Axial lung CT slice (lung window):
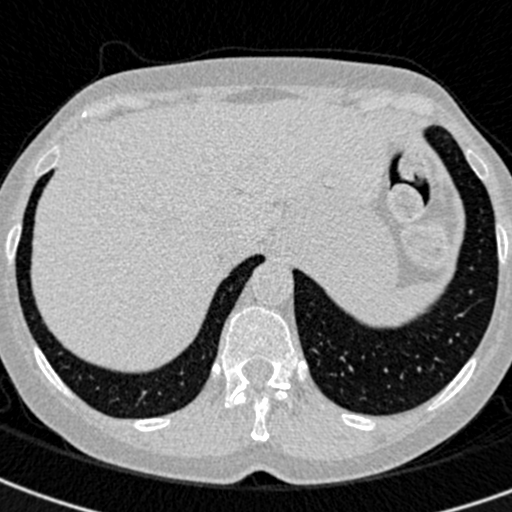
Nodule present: no